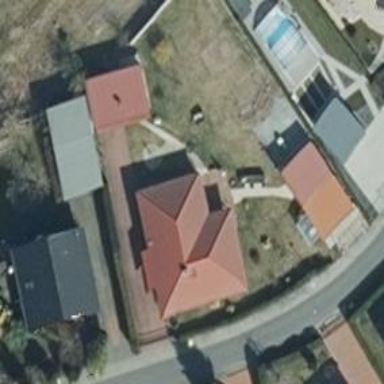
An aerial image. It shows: Residential building.